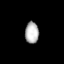
Tissue: lung
Cell type: Epithelial cells
Senescence score: 0.164
Nuclear area (px): 284
Mean DAPI intensity: 181.465